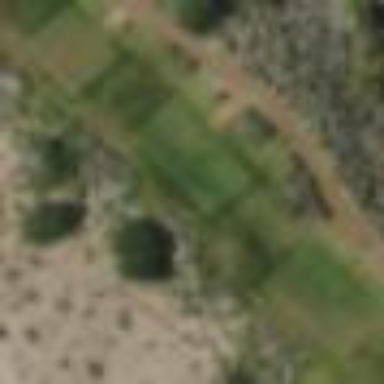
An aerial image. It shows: Grass area designated as golf tee.